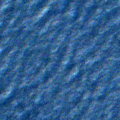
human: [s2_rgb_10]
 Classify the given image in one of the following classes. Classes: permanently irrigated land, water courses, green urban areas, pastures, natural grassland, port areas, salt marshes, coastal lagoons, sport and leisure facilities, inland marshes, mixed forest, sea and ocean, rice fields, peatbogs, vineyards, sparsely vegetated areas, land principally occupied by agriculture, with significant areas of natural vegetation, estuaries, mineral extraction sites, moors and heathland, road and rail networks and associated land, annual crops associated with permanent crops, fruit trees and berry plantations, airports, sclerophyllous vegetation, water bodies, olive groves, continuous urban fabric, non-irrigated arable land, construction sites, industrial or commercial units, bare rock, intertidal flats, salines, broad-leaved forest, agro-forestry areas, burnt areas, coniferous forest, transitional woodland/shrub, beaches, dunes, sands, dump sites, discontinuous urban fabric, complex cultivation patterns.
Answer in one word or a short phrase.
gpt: sea and ocean